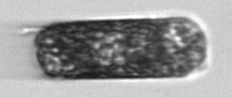
Label: Hemiaulus